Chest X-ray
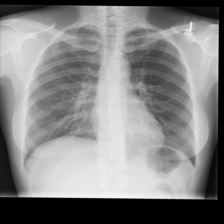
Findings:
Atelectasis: negative
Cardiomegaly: negative
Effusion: negative
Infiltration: negative
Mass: negative
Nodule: negative
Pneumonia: negative
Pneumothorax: negative
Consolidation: negative
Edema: negative
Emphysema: negative
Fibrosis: negative
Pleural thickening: negative
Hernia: negative